Interaction volume radius: 5 \u00c5
Interaction volume height: 25 \u00c5
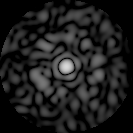
Disorder parameter: 0.8627